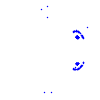
Particle: proton